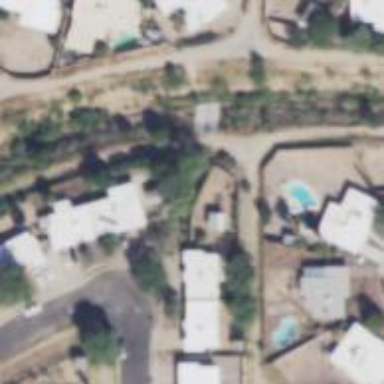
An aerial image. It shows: Alleyway designated as service road.